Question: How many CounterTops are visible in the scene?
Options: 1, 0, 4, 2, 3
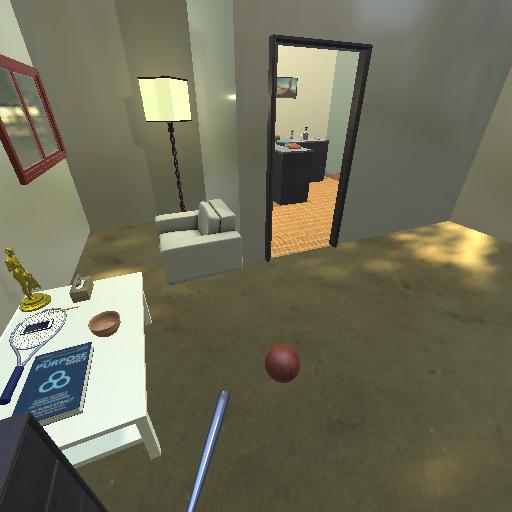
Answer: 1